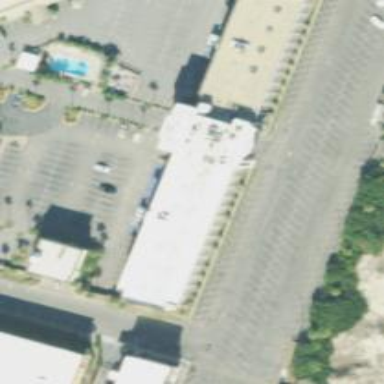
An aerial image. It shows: Hotel building.